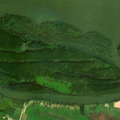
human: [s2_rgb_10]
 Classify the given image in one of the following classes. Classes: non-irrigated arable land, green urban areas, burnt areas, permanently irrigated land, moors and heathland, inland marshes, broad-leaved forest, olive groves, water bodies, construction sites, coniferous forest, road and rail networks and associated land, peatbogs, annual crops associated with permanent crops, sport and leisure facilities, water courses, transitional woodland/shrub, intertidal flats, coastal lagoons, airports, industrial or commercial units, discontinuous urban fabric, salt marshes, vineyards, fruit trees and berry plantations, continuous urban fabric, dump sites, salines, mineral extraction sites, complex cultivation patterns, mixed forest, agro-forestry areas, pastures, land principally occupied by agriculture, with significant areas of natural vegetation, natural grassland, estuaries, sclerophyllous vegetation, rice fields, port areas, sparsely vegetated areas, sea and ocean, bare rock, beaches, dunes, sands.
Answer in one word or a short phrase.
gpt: broad-leaved forest, transitional woodland/shrub, inland marshes, water courses